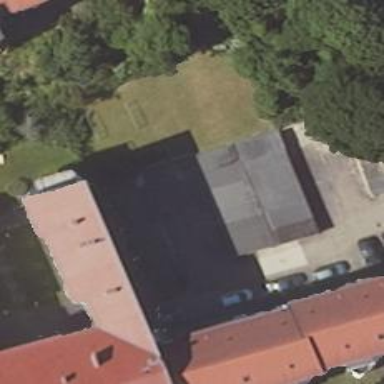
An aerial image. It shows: Group of garages.